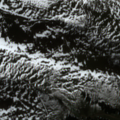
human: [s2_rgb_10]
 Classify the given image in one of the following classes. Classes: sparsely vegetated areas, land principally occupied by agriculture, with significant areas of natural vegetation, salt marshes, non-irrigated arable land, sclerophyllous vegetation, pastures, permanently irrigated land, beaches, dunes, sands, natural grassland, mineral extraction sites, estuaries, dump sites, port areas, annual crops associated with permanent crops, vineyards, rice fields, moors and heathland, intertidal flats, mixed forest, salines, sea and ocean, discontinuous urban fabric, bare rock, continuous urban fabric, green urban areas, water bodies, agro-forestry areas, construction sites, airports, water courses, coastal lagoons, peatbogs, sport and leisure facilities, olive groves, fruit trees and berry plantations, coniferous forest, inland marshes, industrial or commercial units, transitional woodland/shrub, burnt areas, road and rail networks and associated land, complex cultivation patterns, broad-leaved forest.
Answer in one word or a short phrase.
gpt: coniferous forest, natural grassland